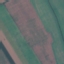
Land use / land cover class: AnnualCrop